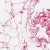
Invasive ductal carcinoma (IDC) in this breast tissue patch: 0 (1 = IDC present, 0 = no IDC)